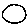
Label: circle